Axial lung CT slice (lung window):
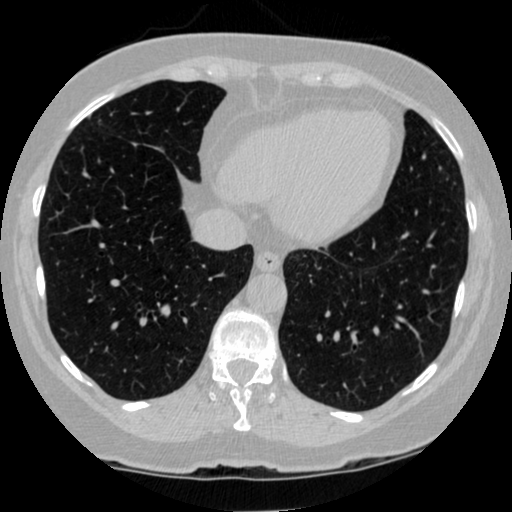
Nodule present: no